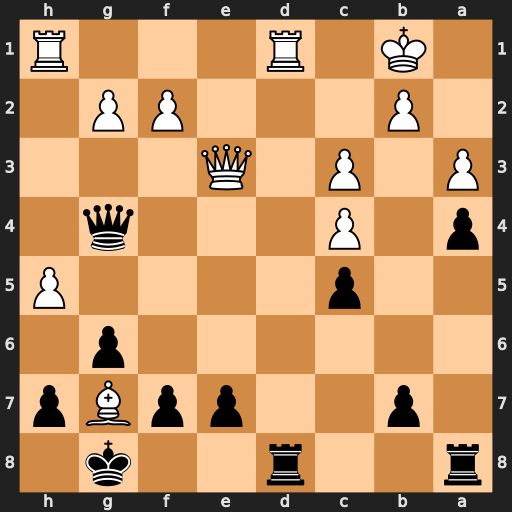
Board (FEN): r2r2k1/1p2ppBp/6p1/2p4P/p1P3q1/P1P1Q3/1P3PP1/1K1R3R
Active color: b
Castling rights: -
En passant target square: -
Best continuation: Rxd1+ Rxd1 Qxd1+